Question: I am trying to list out all task with the count of finished/completed task (In submissions). The problem is that I also want to show all task that no users have finished. This query does not list out count = 0 (Null). Is there any way to do this?
Wanted result:
'''
Date | title | completed
2014-05-20 | Case 1 | 45
2014-05-24 | Case 10 | 11
2014-05-20 | Case 2 | 0
'''
I have tried so far:
'''
Select date, title, count(*) as completed
from users u, submissions s, task t
where u.userPK = s.user
and s.task= t.taskPK
group by taskPK
order by completed desc;
'''

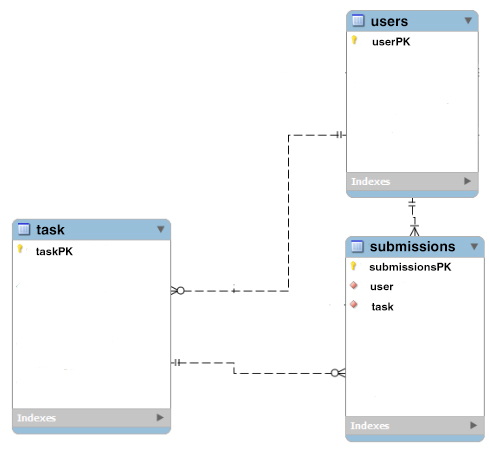
Answer: I think you should be able to achive this using a 'LEFT JOIN':
'''
SELECT date, title, COUNT(u.userPK) completed FROM task t
LEFT JOIN submissions s ON s.task = t.taskPK
LEFT JOIN users u ON s.user = u.userPK
GROUP BY t.taskPK
ORDER BY completed;
'''